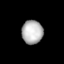
Tissue: lung
Cell type: Endothelial cells
Senescence score: 0.1953
Nuclear area (px): 492
Mean DAPI intensity: 179.409